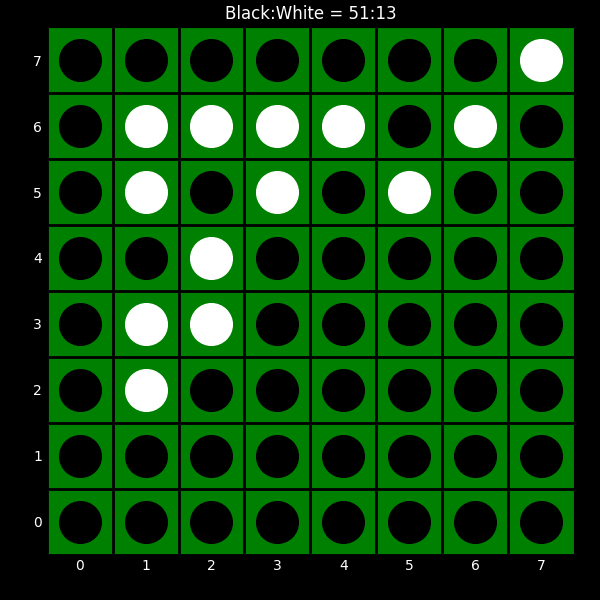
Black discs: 51
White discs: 13